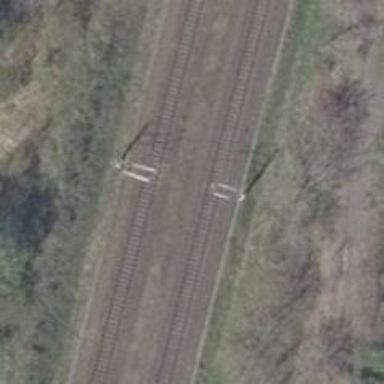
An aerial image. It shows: Milestone along the railway track with catenary mast.